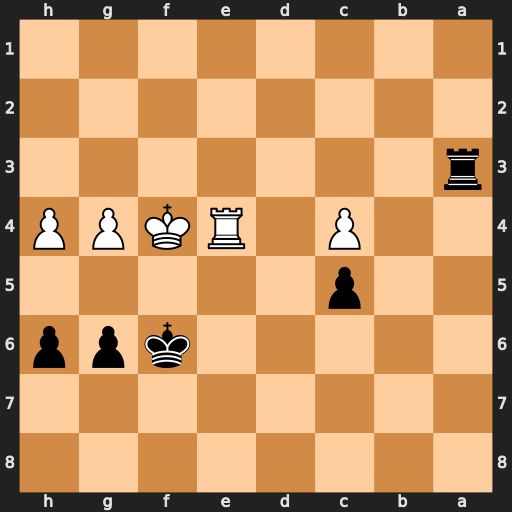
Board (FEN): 8/8/5kpp/2p5/2P1RKPP/r7/8/8
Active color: b
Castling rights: -
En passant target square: -
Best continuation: g5+ hxg5+ hxg5#